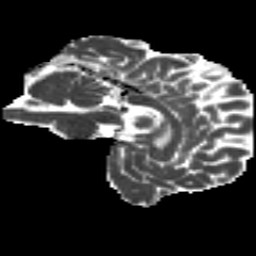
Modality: MD
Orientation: sagittal
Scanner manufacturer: siemens
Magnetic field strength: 3 T
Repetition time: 4.16 s
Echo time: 0.0806 s